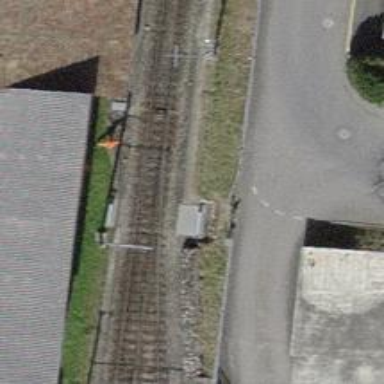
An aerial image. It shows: Railway switch.